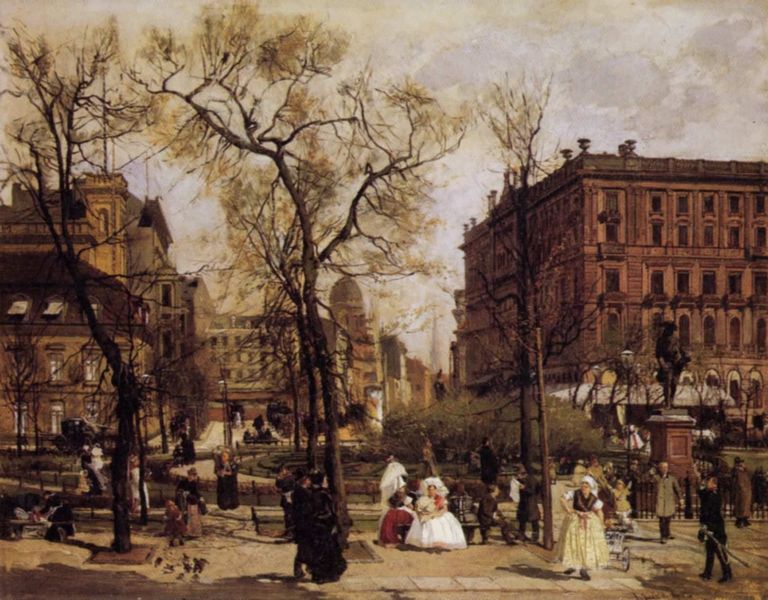
Titel: Berlin, Wilhelmsplatz mit Hotel Kaiserhof
Künstler: Julius Jacob d.J.
Standort: Berlin
Institution: Berlin Museum
Schlagwörter: baum, blau, blätter, dunkel, gemälde, gruppe, himmel, laub, mann, schatten, weiß, wolken, bäume, frauen, gelb, grün, kirchturm, landschaft, menschen, ocker, sand, stadt, äste, braun, damen, femmes, fenster, frankreich, frau, grau, hell, hintergrund, hut, hüte, impressionisme, kleid, kleider, laterne, licht, männer, paris, schwarz, straße, szene, anlage, gebäude, gras, haus, park, parkanlage, rot, tier, tiere, weg, wiese, zaun, herren, leute, malerei, rock, mensch, sockel, stein, öl, häuser, natur, strauch, vögel, zweige, büsche, kirche, sonne, sträucher, wege, corot, kind, paar, pflanzen, alltag, brunnen, kinder, garten, skulptur, statue, sommer, ansicht, fassade, fassaden, passanten, pflaster, vedute, dächer, allee, schlucht, herbst, winter, spazieren, kutsche, platz, bank, sepia, kuppel, promenade, friedrich, ölgemälde, könig, braut, homme, dienstmädchen, plastik, frühling, regen, spiel, berlin, bürgersteig, münchen, dom, spaziergang, amme, denkmal, tauben, blanc, militär, schwert, säbel, uniform, bürger, stand, degen, flanieren, bänke, rom, sonntag, tracht, himme, maison, mauern, siena, bourgeois, kostüme, feldherr, zentrum, hochzeit, spaziergänger, femme, kinderwagen, fritz, arbre, ciel, paysage, peinture, weise, robe, mietshaus, ville, monument, schinkel, palais, boulevard, rondell, pisarro, straßenzug, enfant, theatinerkirche, dessin, piazza, kaufhaus, stadtpark, hochhaus, innenstadt, fahnenstangen, viertel, arbres, häuserschlucht, linden, kindermädchen, hiver, spatzen, automne, encre, oiseaux, jardin, parc, parkbank, brautkleid, ammen, st. kajetan, groupe, hommes, hausecke, poussin, robes, geschäftig, chiens, personnes, erholen, degas, renoir, schutzmann, sorbonne, tuillerie, ville7, promenadeplatz, square, friederich, okatz, pigeon, statut, promendieren, immubles